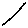
Label: line